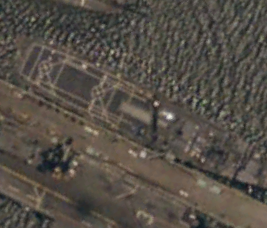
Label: combat